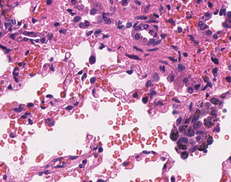
Tumor epithelial tissue: yes
Tumor-associated stroma tissue: yes
Normal tissue: no